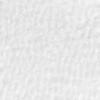
Label: no_change